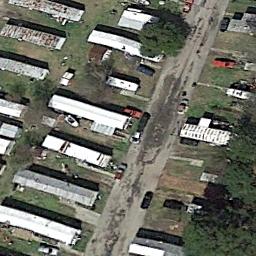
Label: mobile_home_park